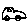
Label: car